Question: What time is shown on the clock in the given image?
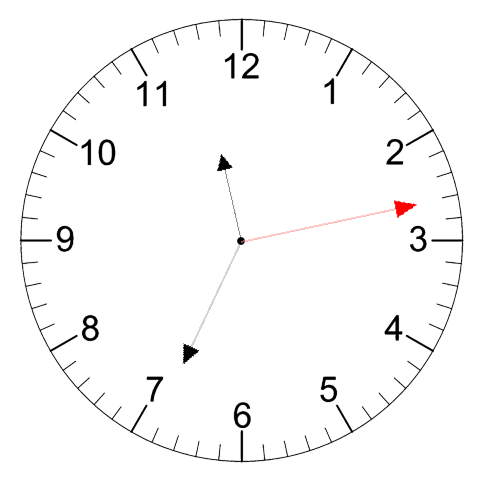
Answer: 11:34:13